Question: I am using to paint the text on the scene. Text is painted along the path (), wich is parent of my - so the text rotation is changed to be along the path element and is sticked to it while zooming the view. But the font size of is also changing while zooming the view - this is what I am trying to avoid. Of I set flag to the it stops rotating while it's parent () does.

I do understand that I have to re-implement function, but I am stuck with the coordination system. Here is the code ( class inherits public ):
'''
void Label::paint( QPainter *painter, const QStyleOptionGraphicsItem *option, QWidget *widget )
{
// Store current position and rotation
QPointF position = pos();
qreal angle = rotation();
// Store current transformation matrix
QTransform transform = painter->worldTransform();
// Reset painter transformation
painter->setTransform( QTransform() );
// Rotate painter to the stored angle
painter->rotate( angle );
// Draw the text
painter->drawText( mapToScene( position ), toPlainText() );
// Restore transformation matrix
painter->setTransform( transform );
}
'''
The position (and rotation) of my text on the screen is unpredictable :(
What am I doing wrong? Thank you very much in advance.
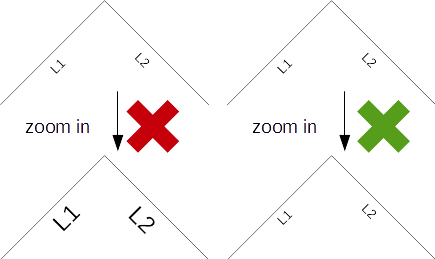
Answer: The following solution worked perfectly for me:
'''
void MyDerivedQGraphicsItem::paint(QPainter *painter, const StyleOptionGraphicsItem *option, QWidget *widget)
{
double scaleValue = scale()/painter->transform().m11();
painter->save();
painter->scale(scaleValue, scaleValue);
painter->drawText(...);
painter->restore();
...
}
'''
We can also multiply the scaleValue by other mesures we want to keep its size constant outside the save/restore environment.
'''
QPointF ref(500, 500);
QPointF vector = scaleValue * QPointF(100, 100);
painter->drawLine(ref+vector, ref-vector);
'''